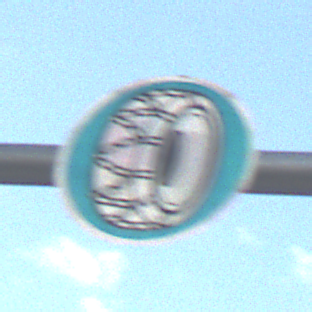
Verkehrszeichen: SchneekettenVorgeschrieben
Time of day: SunriseSunset
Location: Outdoor (Nature)
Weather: PartlyCloudy
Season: NotSpecified
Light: Natural